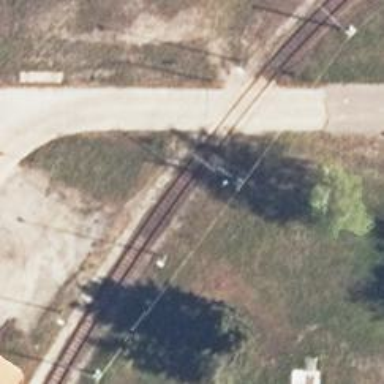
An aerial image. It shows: Railway yard with electrified contact lines.